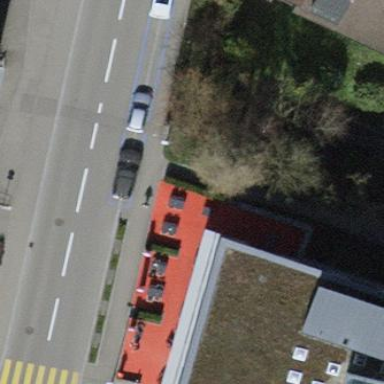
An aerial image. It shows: Outdoor seating area for leisure.